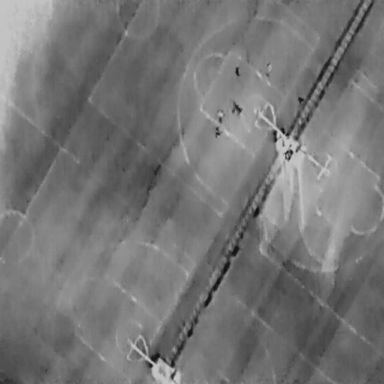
There are eight People in the infrared image.